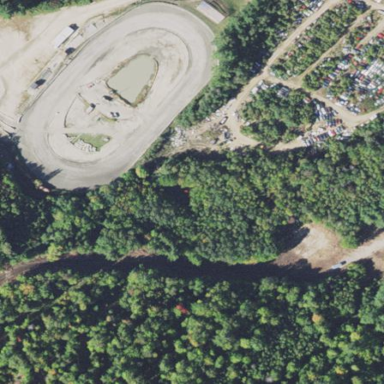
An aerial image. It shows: Unpaved raceway designed for motor sports.